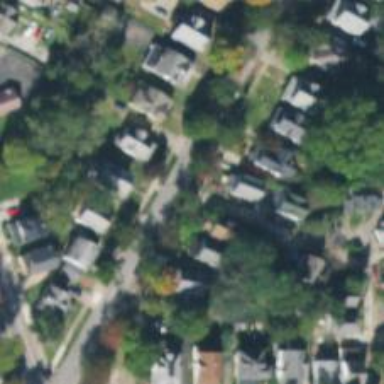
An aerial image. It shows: Alley classified as service road.